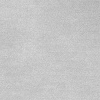
Atmospheric dust classification: dusty